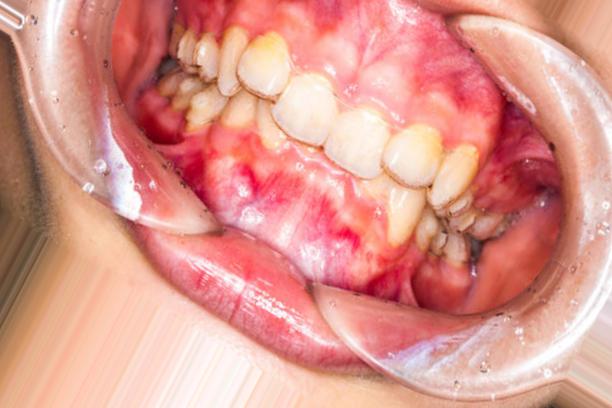
Condition: Caries